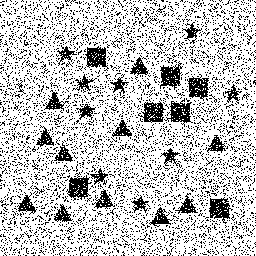
Squares: 7
Triangles: 11
Stars: 9
Total shapes: 27